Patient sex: M
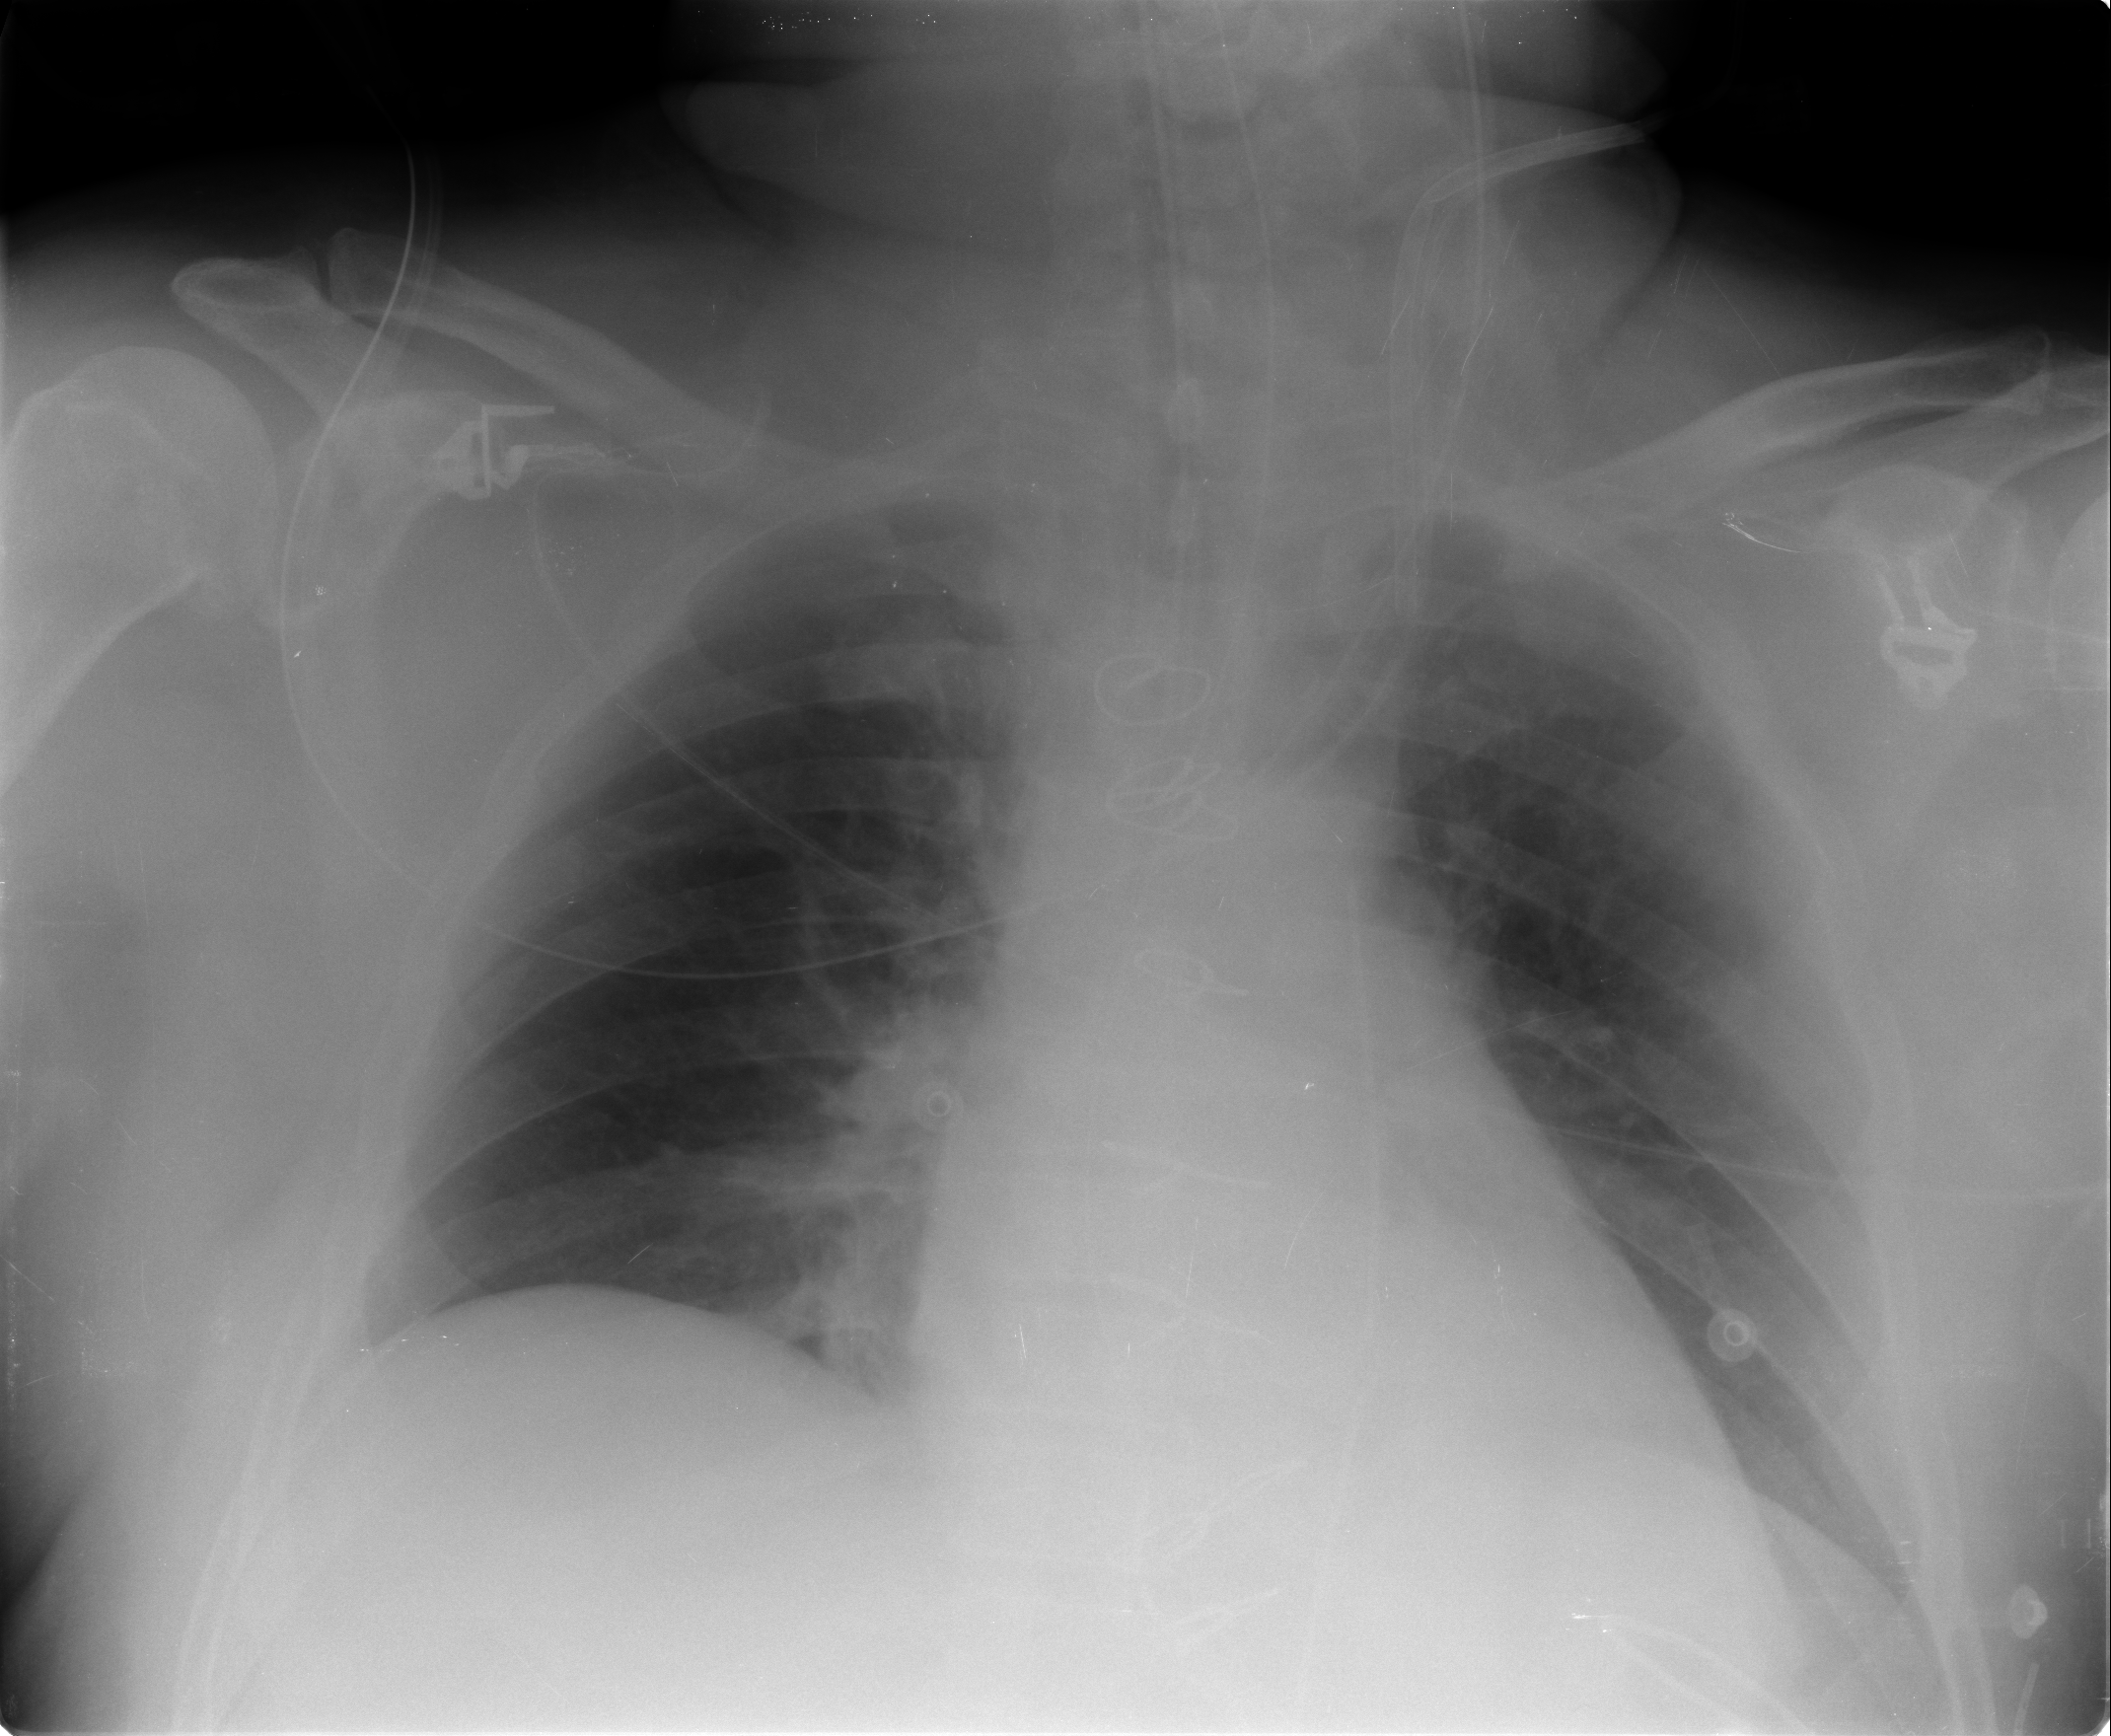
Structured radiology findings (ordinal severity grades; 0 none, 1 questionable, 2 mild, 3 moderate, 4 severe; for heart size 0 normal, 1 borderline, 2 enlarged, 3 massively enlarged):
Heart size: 1
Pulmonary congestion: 1
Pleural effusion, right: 0
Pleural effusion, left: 0
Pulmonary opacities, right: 0
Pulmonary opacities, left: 0
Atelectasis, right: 2
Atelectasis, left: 2